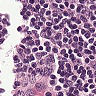
Metastatic tissue present: no